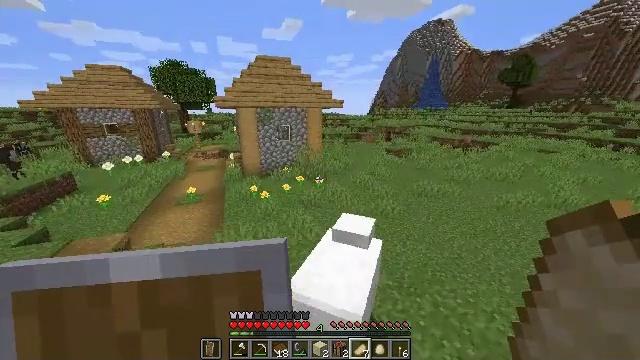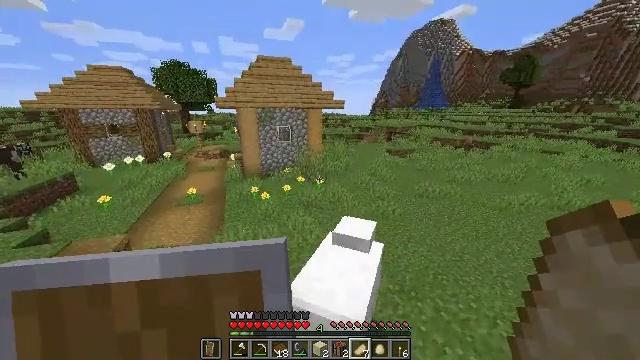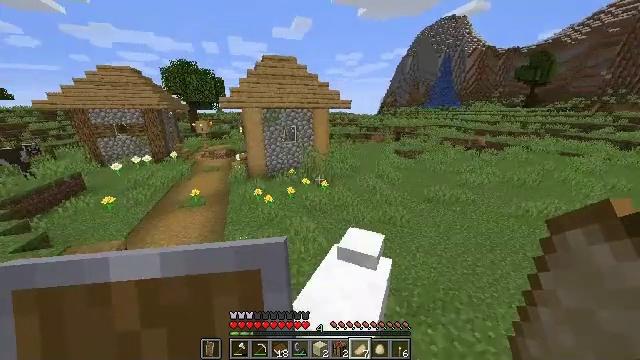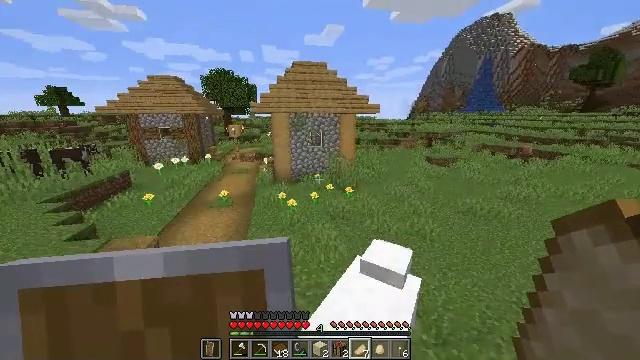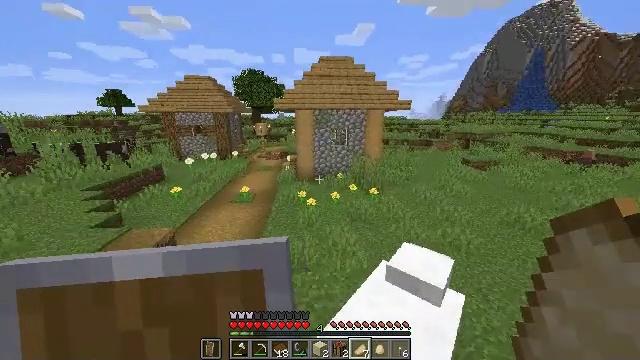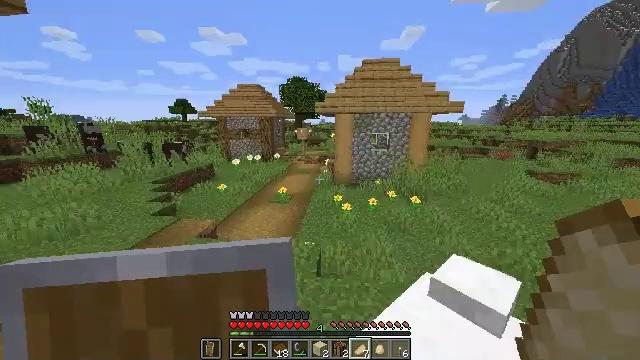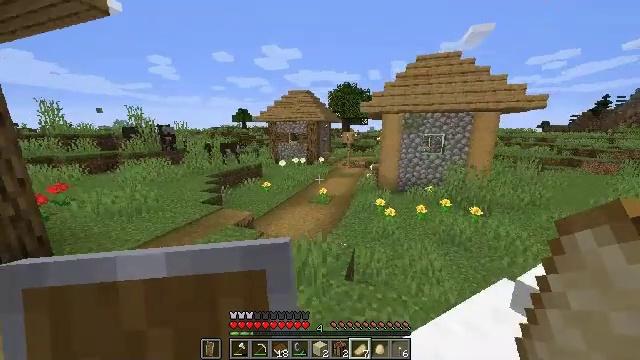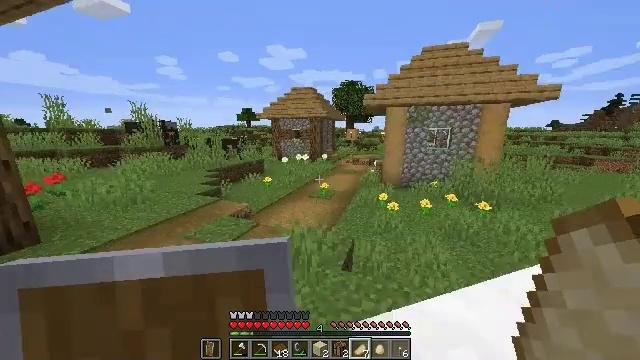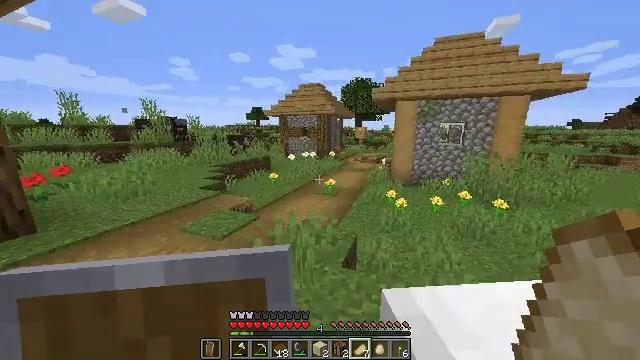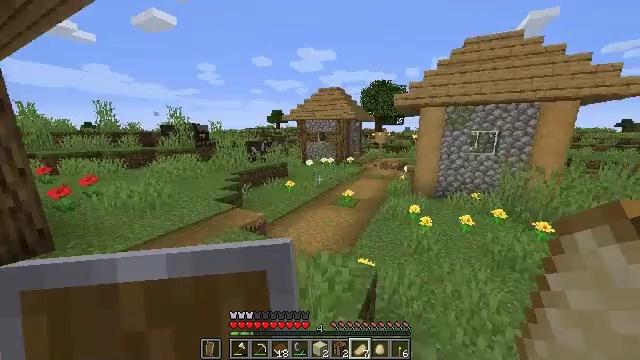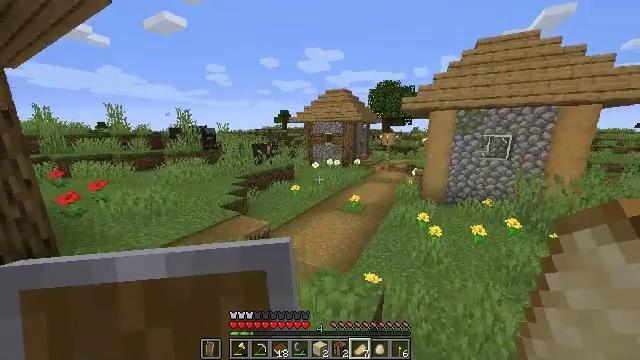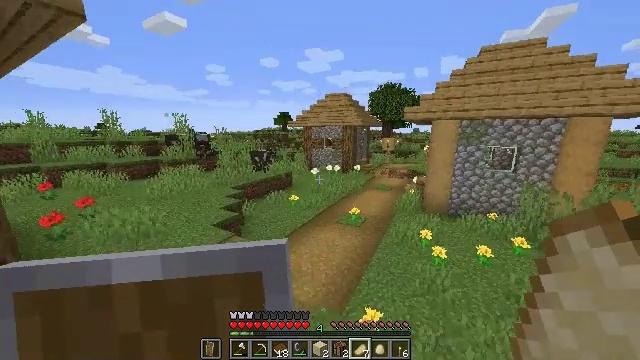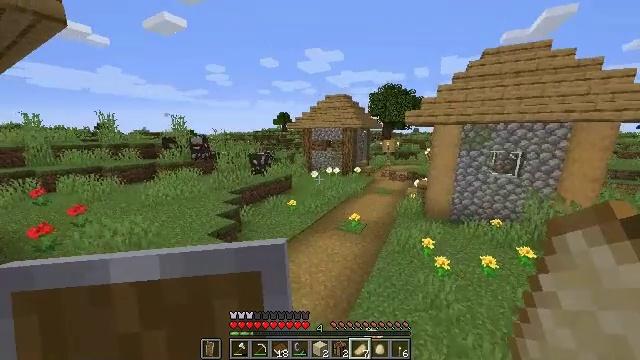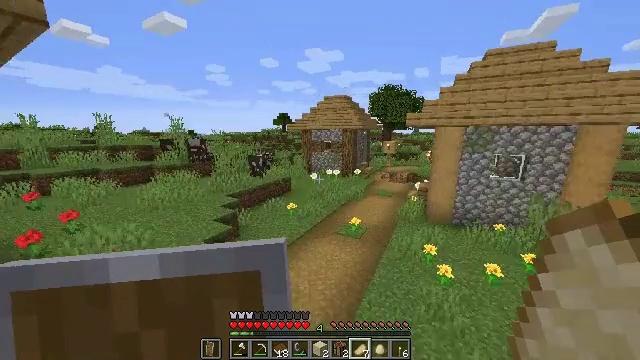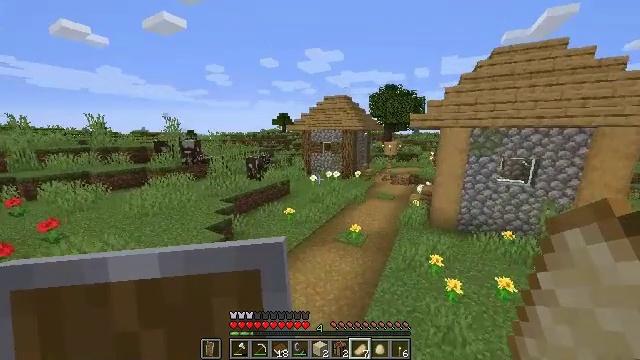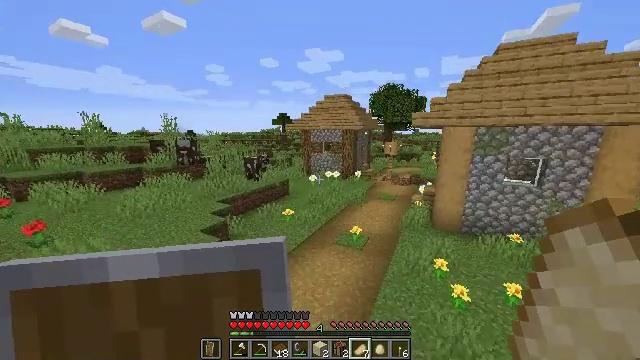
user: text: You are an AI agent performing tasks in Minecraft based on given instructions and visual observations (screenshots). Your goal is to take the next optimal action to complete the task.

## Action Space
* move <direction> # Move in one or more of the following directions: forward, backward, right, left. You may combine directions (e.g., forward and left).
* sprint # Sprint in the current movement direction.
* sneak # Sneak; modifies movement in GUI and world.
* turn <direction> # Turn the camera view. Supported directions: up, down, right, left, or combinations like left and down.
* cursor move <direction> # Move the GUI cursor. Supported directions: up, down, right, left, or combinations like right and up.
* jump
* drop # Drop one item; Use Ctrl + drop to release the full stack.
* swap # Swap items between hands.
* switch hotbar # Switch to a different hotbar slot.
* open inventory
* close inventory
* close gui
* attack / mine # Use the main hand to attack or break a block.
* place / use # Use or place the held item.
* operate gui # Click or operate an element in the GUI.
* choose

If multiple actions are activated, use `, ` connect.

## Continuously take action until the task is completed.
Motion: motion action
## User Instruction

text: Harvest the mature beetroots.
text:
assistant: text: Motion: move forward, sprint, jump
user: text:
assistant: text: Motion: move forward, sprint, turn left, jump
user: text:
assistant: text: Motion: move forward, sprint, turn left and up, jump
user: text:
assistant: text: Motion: move forward, sprint, turn left, jump
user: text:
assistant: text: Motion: move forward, sprint, turn left and up, jump
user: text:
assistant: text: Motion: move forward, sprint, turn left and up, jump
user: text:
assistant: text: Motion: move forward, sprint, turn left, jump
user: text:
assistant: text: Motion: move forward, sprint, turn left, jump
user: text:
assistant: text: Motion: move forward, sprint, turn left, jump
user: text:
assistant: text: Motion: move forward, sprint, turn left, jump
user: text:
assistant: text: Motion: move forward, sprint, jump
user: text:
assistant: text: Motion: move forward, sprint, jump
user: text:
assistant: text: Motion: move forward, sprint, jump
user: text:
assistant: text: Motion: move forward, sprint, jump
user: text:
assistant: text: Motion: move forward, sprint, jump
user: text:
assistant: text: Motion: move forward, sprint, jump
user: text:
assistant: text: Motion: move forward, sprint, jump
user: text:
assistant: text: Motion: move forward, sprint, jump
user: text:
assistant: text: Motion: move forward, sprint, jump
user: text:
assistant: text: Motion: move forward, sprint, jump
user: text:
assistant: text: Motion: move forward, sprint, jump
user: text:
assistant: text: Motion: move forward, sprint, jump
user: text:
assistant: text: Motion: move forward, sprint, turn right, jump
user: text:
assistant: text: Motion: move forward, sprint, turn right, jump
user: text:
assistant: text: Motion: move forward, sprint, turn right, jump
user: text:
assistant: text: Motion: move forward, sprint, turn right, jump
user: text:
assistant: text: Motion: move forward, sprint, turn right and down, jump
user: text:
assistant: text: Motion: move forward, sprint, turn right, jump
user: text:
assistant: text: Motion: move forward, sprint, turn right, jump
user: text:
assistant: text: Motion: move forward, sprint, jump